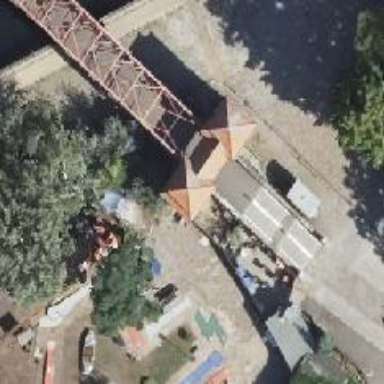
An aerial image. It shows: Footway bridge.